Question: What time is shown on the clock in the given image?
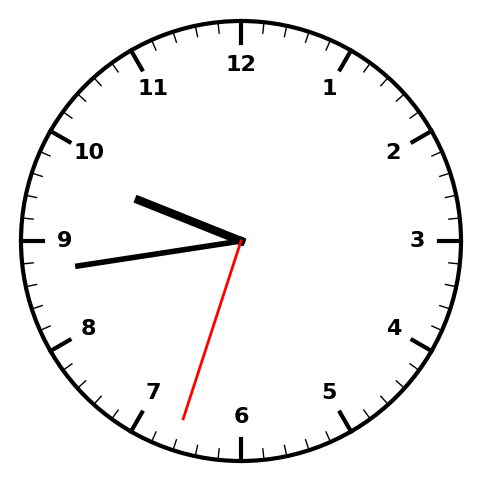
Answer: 09:43:33